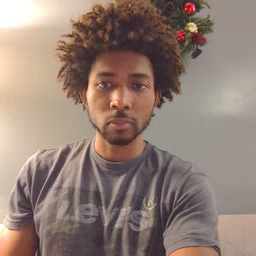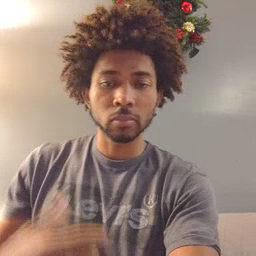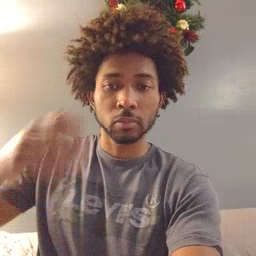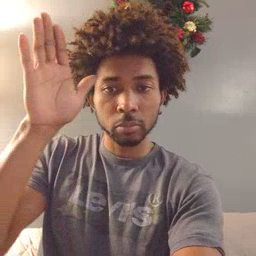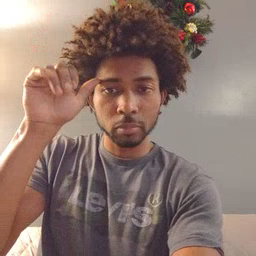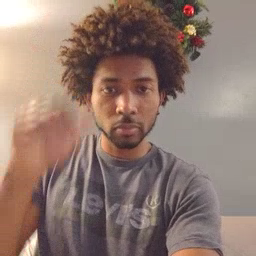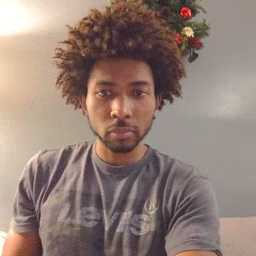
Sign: donkey